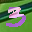
Label: 3